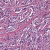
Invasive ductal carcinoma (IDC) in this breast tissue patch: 1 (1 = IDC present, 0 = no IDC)